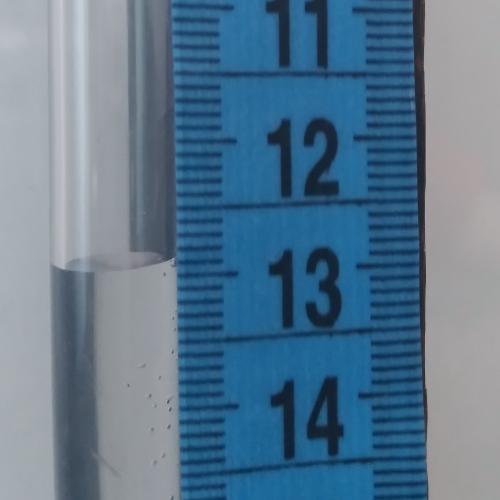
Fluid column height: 12.9 cm